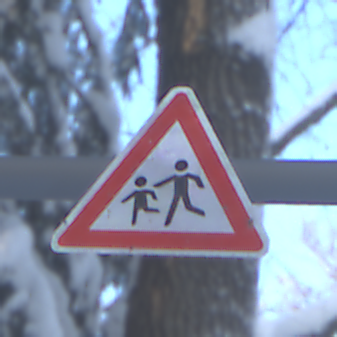
Verkehrszeichen: KinderRechts
Umgebung: Outdoor, Nature
Tageszeit: MorningAfternoon
Wetter: Clear
Licht: Natural
Jahreszeit: Winter
Kontrast: LowContrast